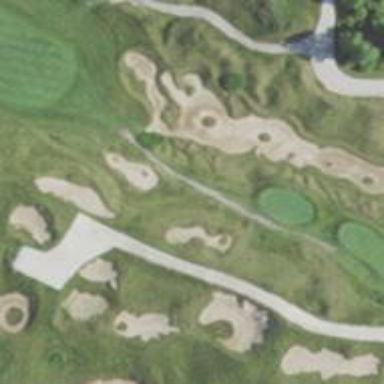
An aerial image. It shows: Service road used as golf cart path.